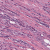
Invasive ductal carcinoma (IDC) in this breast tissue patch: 1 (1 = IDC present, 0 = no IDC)